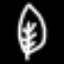
Label: leaf